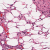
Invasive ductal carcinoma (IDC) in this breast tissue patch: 0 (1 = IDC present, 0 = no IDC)